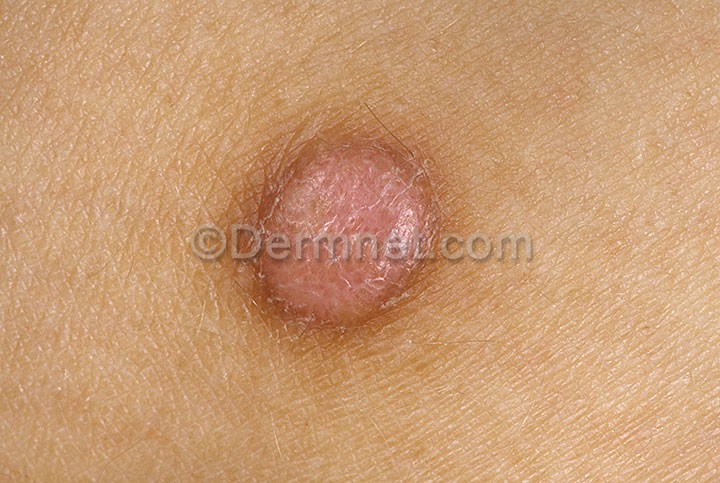
Disease: Seborrheic Keratoses and other Benign Tumors